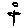
Label: flower